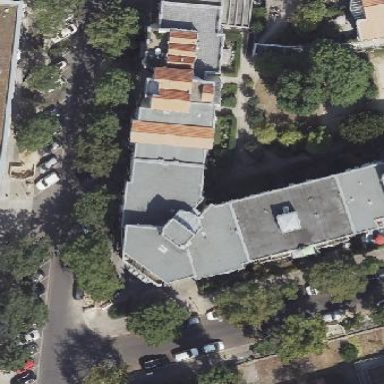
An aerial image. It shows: Building with apartments and flat roof.